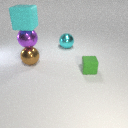
large brown metal sphere below large cyan rubber cube